Question: i am getting an error when i am changed my location to my network location. It only happened for one folder. My error is 'index and length must refer to location with in sub-string'.
Error:
>
Code snippet:
'''
private void list()
{
List<string> stFileNames = new List<string>();
stFileNames.AddRange(arrRelease);
foreach (var r in arrDraft)
{
if (stFileNames.FindAll(m => Path.GetFileNameWithoutExtension(m).ToUpper().Substring(0, 8).Equals(Path.GetFileNameWithoutExtension(r).ToUpper().Substring(0, 8))).Count == 0)
//getting error in the above line.. Only when i am giving to one particular location
/which i need then that time i am getting this error.
stFileNames.Add(r);
}
dt.Columns.Add("Drawing Number");
dt.Columns.Add("Drawing Path");
dt.Columns.Add("Draft Path");
dt.Columns.Add("Release Path");
dt.Columns.Add("Error");
dt.Columns.Add("Archive");
List<FileDetails> lst = new List<FileDetails>();
//matching files according to the realse folder
foreach (string f in stFileNames)
{
Finder finder = new Finder(Path.GetFileName(f).Substring(0, 8));
string abc = Array.Find(arrDraft, finder.Match);
string def = Array.Find(arrRelease, finder.Match);
string cdf = Array.Find(arrDrawing, finder.Match);
//matching file in the location Drawing
string ghi = Array.Find(arrArchive, finder.Match);
//matching file in the location Archieve
dt.Rows.Add(Path.GetFileNameWithoutExtension(f), cdf, abc, def, String.Empty, ghi);
}
dataGridView1.DataSource = dt;
}
'''
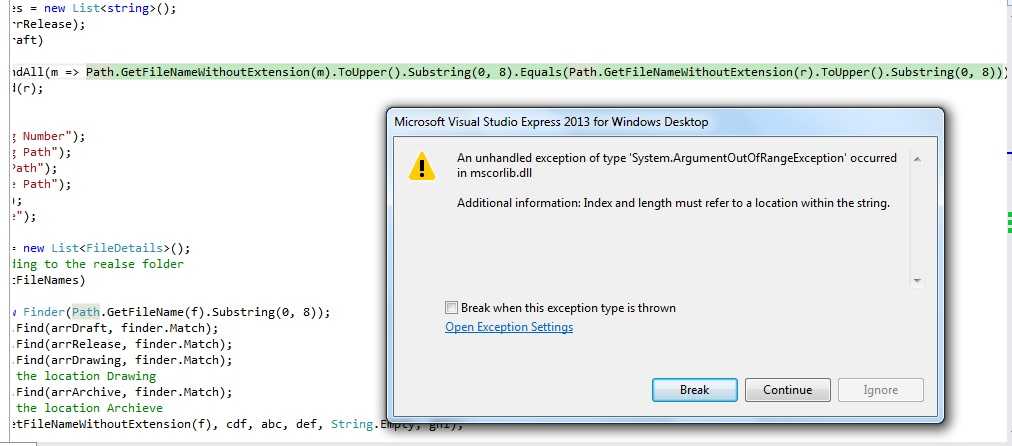
Answer: I assume that the filename in the path you're using is under 8 characters and so the call to Substring (0,8) is failing.
You need to check the length of your filenames before calling substring on them. Assuming that for filenames under 8 characters you just want the whole filename, you can do something like:
'''
var charactersToRead = Path.GetFileNameWithoutExtension(m).length < 8 ? Path.GetFileNameWithoutExtension(m).length : 8
'''
and then change your method calls along the lines of 'Substring(0, charactersToRead)'